Aerial crown-view tile of a tropical tree (Barro Colorado Island, Panama), acquired 20250217:
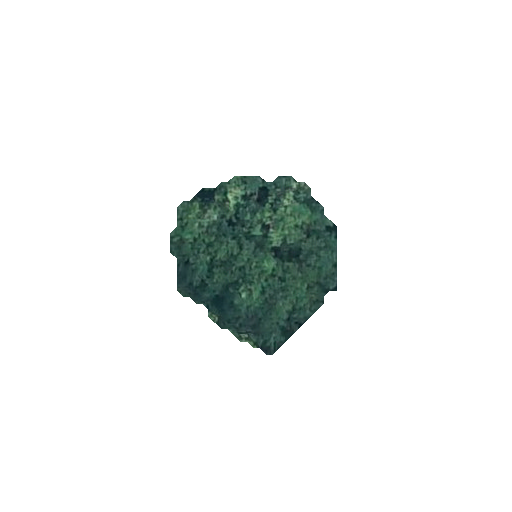
Species: Pouteria stipitata
GBIF accepted scientific name: Pouteria stipitata
Crown area: 31.667 m²